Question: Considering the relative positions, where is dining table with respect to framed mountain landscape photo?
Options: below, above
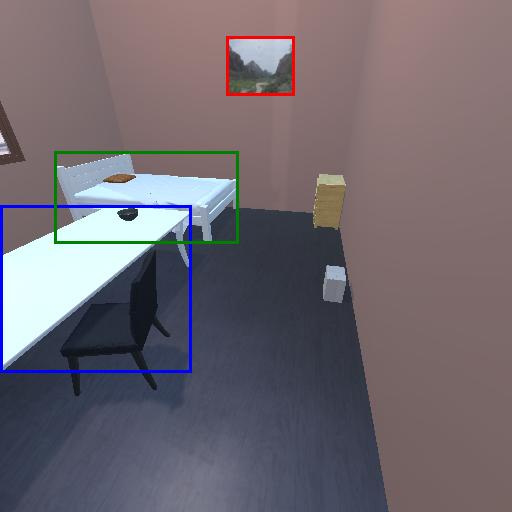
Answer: below